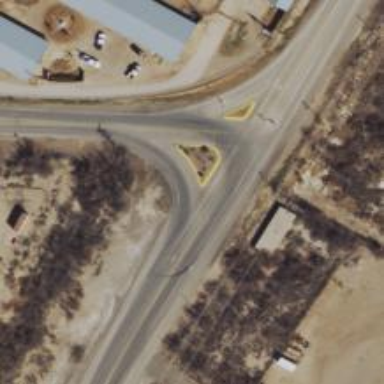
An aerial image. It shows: Tertiary_link road with asphalt surface.